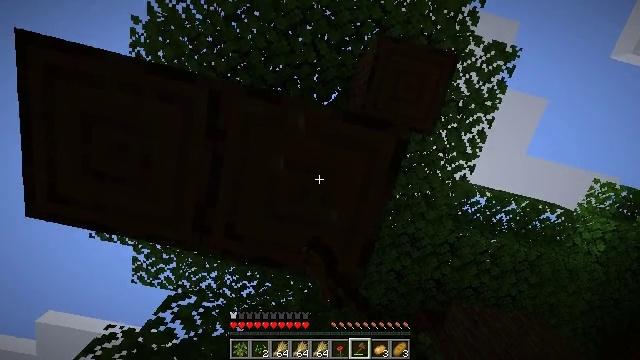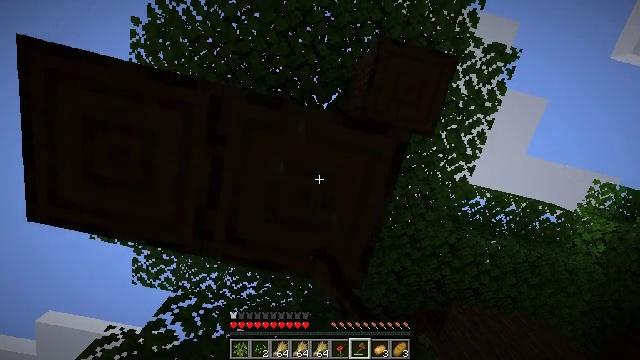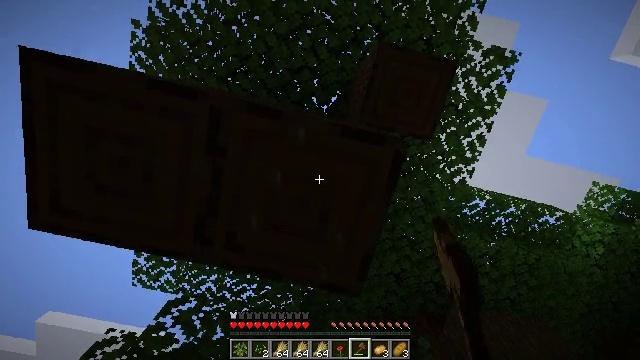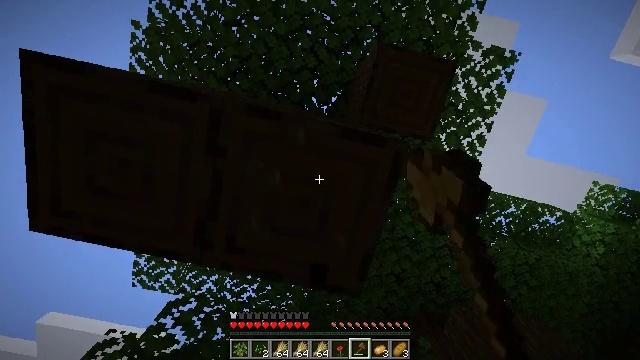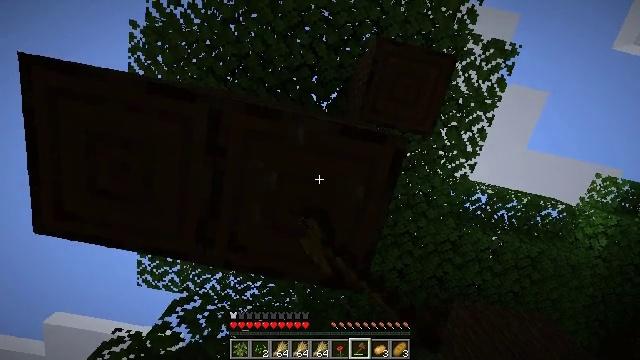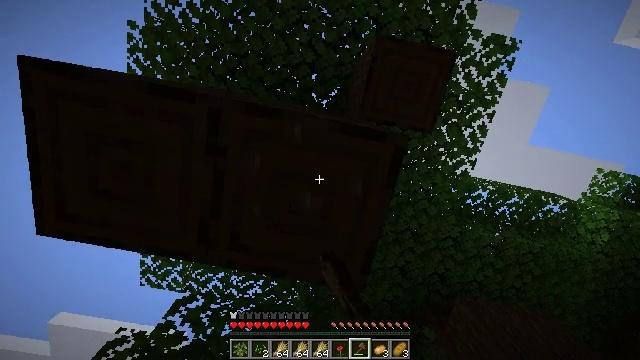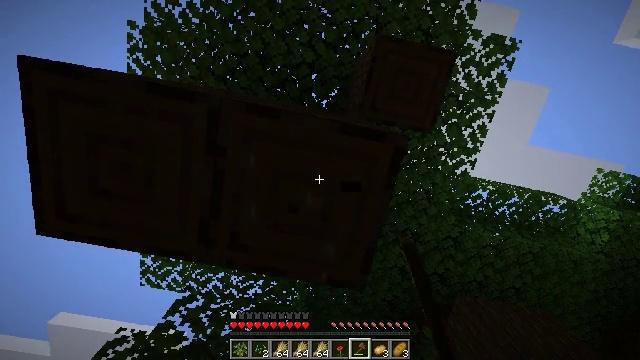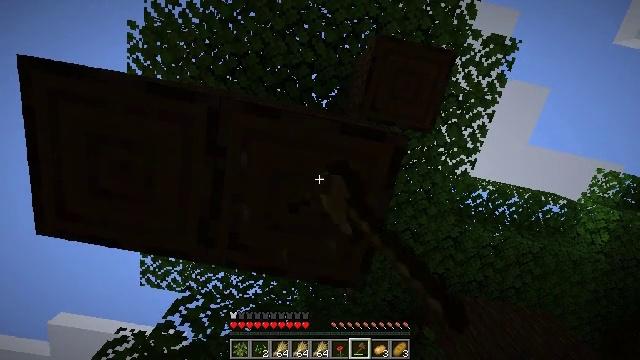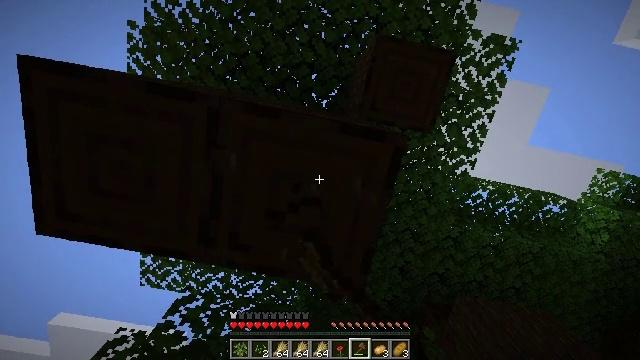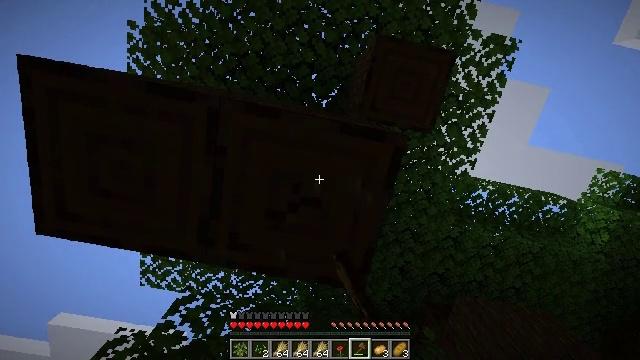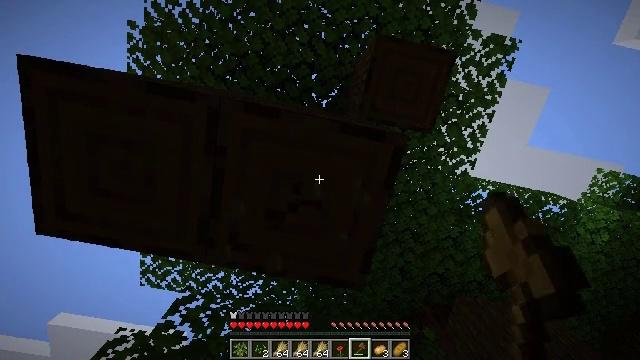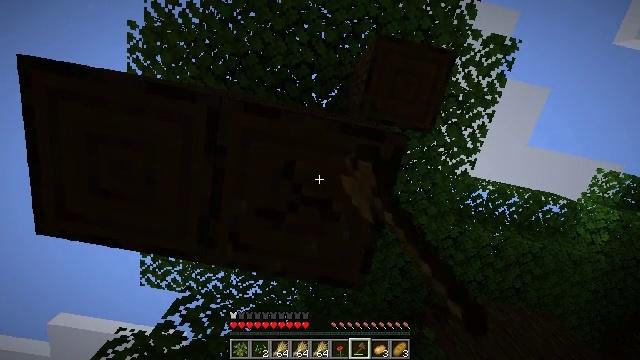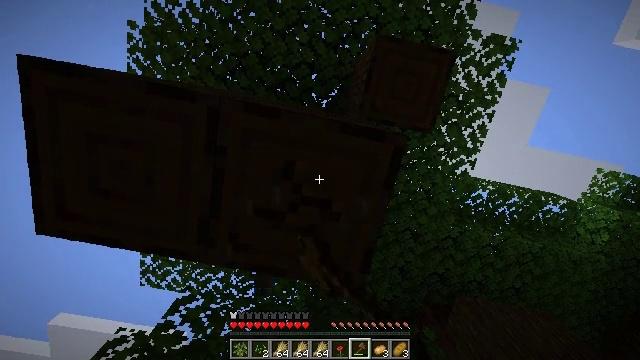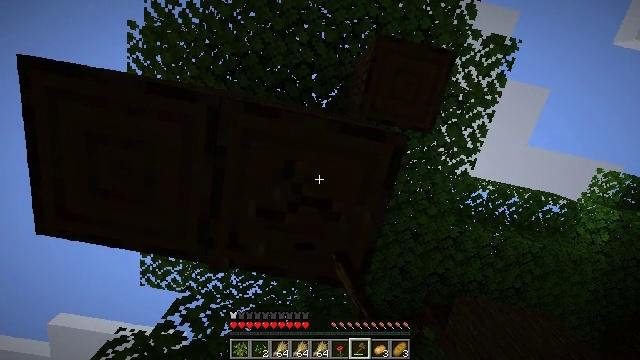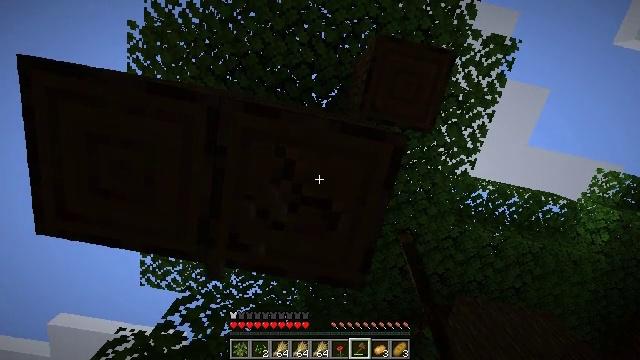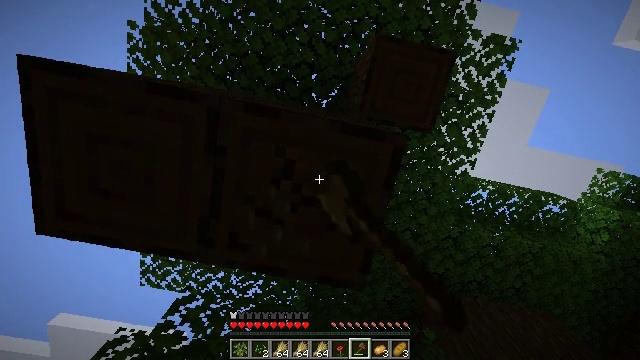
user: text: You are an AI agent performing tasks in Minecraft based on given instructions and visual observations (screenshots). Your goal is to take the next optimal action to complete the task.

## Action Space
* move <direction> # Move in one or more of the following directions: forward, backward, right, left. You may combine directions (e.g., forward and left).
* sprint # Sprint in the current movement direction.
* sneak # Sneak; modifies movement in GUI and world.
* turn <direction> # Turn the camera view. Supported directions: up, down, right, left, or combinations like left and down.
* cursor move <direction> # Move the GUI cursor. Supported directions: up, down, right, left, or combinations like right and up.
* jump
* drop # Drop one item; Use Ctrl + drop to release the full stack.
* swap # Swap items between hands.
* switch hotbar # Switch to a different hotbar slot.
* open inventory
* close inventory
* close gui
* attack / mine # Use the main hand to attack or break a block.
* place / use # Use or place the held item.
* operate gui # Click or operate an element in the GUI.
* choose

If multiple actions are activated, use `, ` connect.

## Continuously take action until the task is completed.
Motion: motion action
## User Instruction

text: Break the dark oak log in the forest.
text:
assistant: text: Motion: attack / mine
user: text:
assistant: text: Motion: attack / mine
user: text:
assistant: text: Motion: attack / mine
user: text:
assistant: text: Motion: turn left, attack / mine
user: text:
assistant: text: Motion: attack / mine
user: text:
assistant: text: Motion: attack / mine
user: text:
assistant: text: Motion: attack / mine
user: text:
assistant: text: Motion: attack / mine
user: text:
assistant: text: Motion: attack / mine
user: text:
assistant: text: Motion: attack / mine
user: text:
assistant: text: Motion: attack / mine
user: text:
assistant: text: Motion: attack / mine
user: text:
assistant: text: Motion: attack / mine
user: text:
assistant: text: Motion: attack / mine
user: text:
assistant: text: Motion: attack / mine
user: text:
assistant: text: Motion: attack / mine
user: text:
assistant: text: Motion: attack / mine
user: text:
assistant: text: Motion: attack / mine
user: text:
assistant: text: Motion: attack / mine
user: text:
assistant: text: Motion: attack / mine
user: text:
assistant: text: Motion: attack / mine
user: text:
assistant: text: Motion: attack / mine
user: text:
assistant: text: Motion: attack / mine
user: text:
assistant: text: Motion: attack / mine
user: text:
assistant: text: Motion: attack / mine
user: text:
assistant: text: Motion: attack / mine
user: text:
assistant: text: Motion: attack / mine
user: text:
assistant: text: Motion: attack / mine
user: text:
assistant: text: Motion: attack / mine
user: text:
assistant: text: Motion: attack / mine